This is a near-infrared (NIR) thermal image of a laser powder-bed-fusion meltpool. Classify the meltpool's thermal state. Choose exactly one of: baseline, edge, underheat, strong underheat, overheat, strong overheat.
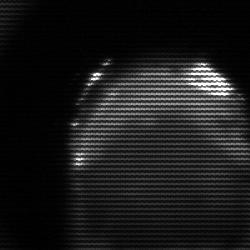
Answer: edge